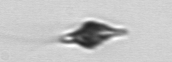
Label: Euglena